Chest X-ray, AP view. Patient: 71 years old, sex M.
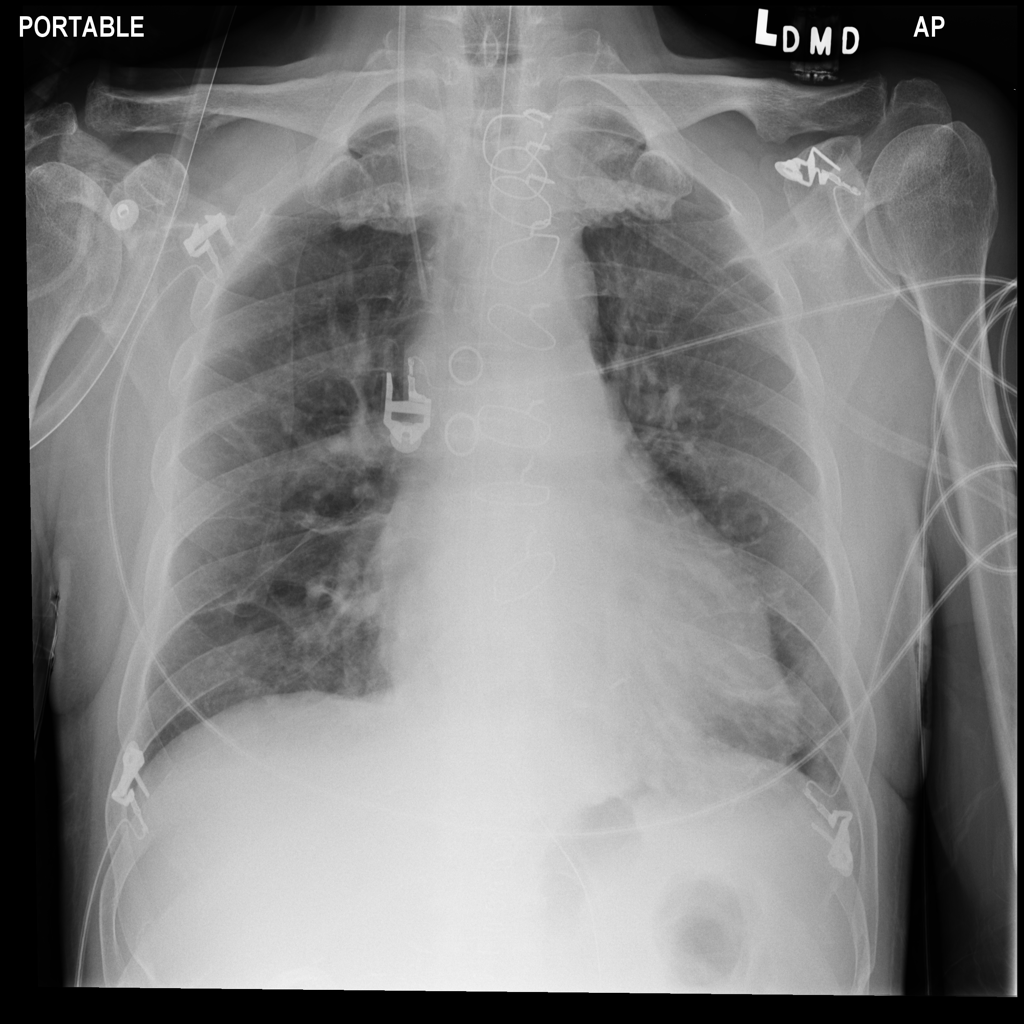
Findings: Effusion